Field crop: maize
Growth stage: 1
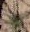
Species: salsola